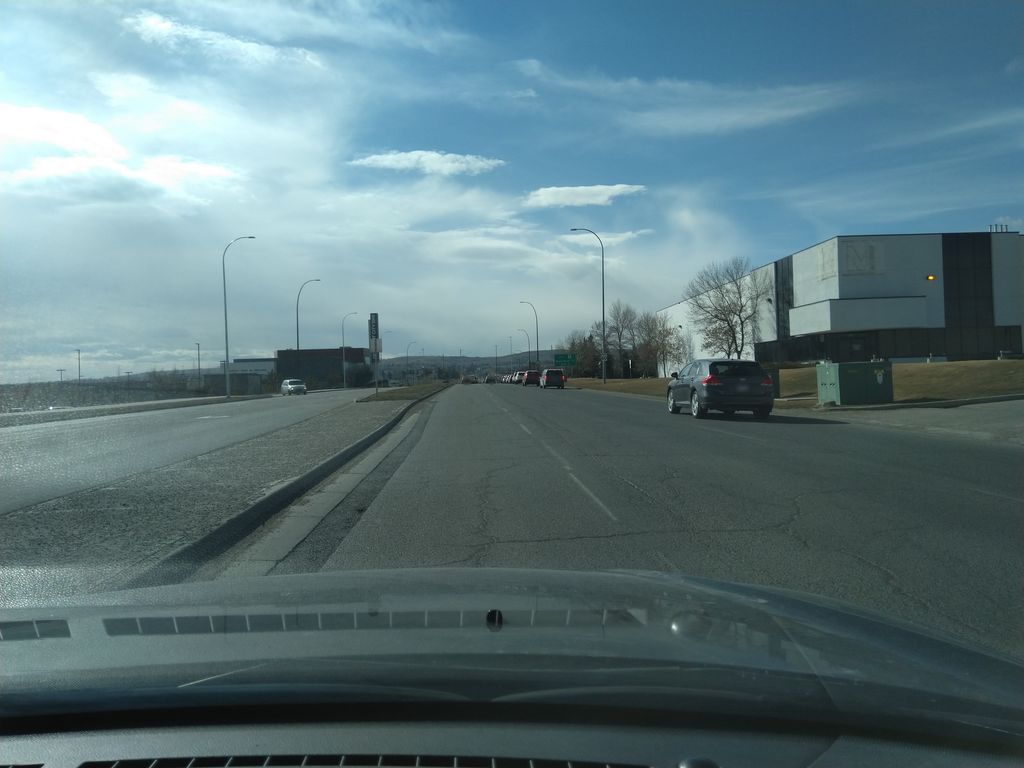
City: calgary